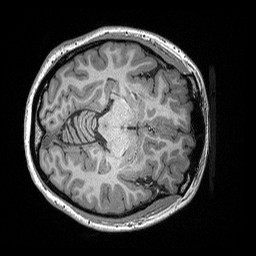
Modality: T1w
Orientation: axial
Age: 20
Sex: female